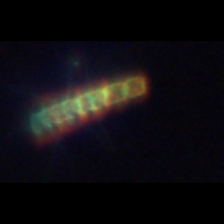
Taxon: Chaetoceros
Group: Diatoms